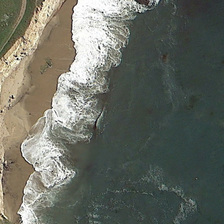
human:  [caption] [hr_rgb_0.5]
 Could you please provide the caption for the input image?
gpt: white waves in green ocean is near yellow beach and green meadow .

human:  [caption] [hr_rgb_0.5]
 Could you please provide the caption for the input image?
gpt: white waves in green ocean is near yellow beach and green meadow .

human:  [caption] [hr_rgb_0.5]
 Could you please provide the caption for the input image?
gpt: white waves in green ocean is near yellow beach and green meadow .

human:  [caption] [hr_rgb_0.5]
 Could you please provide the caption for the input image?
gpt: white waves in green ocean is near yellow beach and green meadow .

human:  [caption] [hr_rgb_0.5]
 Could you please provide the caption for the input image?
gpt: white waves in green ocean is near yellow beach and green meadow .